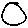
Label: circle